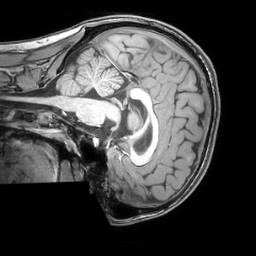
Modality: T1w
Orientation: sagittal
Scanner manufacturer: philips
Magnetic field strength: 3 T
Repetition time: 0.008 s
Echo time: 0.0035 s